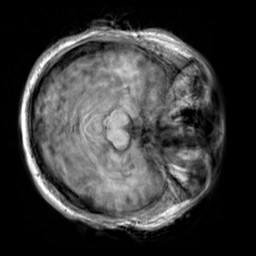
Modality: T1w
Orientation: axial
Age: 26
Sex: male
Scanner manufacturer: siemens
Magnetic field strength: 3 T
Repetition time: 2.3 s
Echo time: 0.00303 s